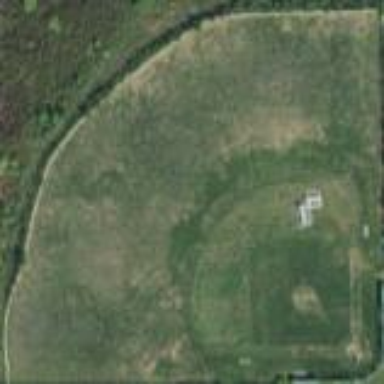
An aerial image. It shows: Baseball pitch for leisure land.